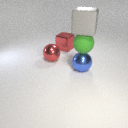
large blue metal sphere below large green rubber sphere